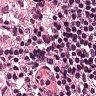
Metastatic tissue present: yes